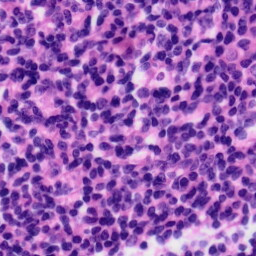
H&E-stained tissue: Tonsil